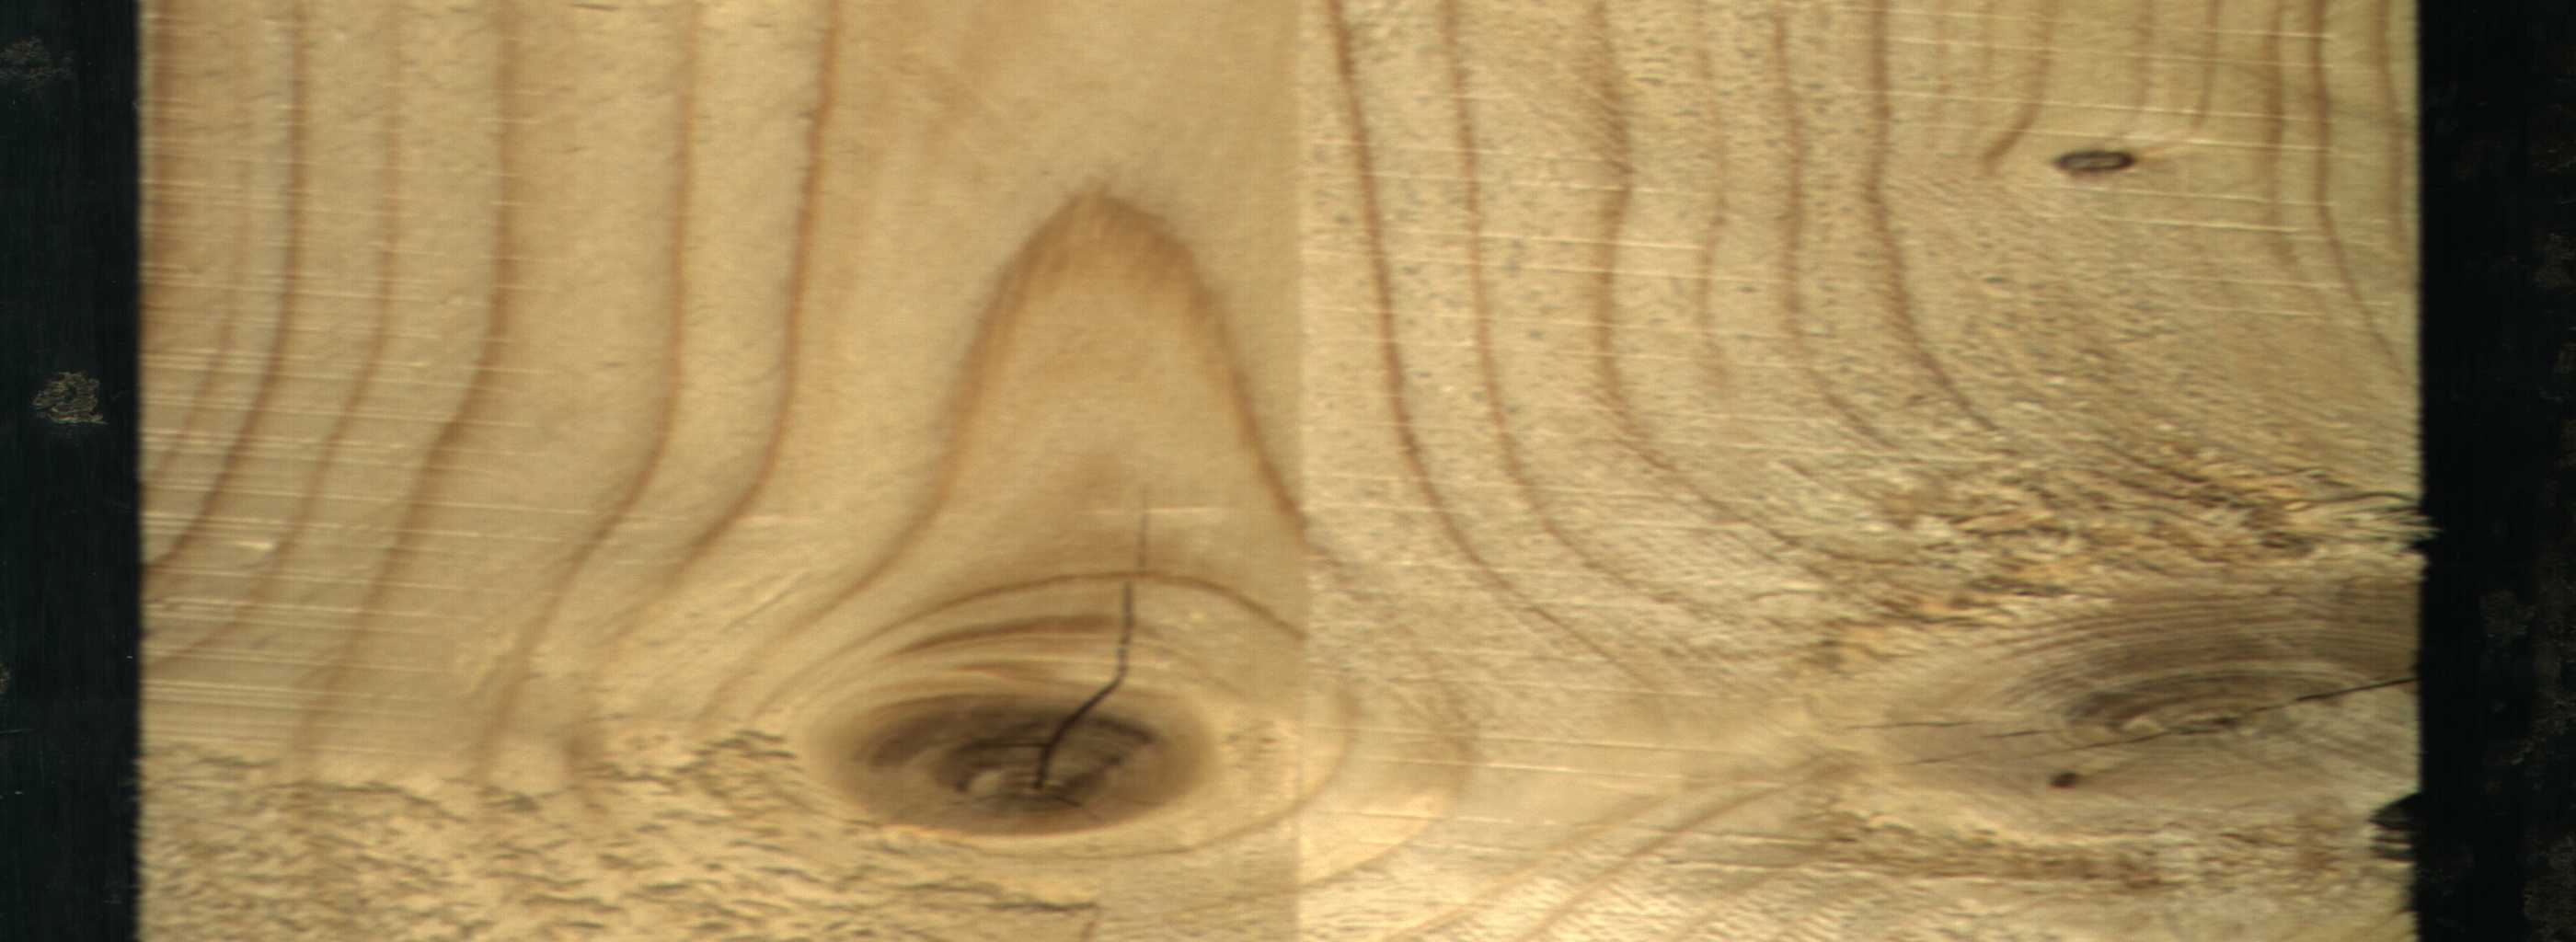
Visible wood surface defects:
knot_with_crack
knot_with_crack
Knot_missing
Live_Knot